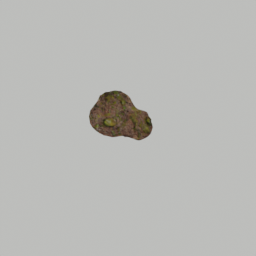
Label: nature